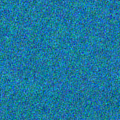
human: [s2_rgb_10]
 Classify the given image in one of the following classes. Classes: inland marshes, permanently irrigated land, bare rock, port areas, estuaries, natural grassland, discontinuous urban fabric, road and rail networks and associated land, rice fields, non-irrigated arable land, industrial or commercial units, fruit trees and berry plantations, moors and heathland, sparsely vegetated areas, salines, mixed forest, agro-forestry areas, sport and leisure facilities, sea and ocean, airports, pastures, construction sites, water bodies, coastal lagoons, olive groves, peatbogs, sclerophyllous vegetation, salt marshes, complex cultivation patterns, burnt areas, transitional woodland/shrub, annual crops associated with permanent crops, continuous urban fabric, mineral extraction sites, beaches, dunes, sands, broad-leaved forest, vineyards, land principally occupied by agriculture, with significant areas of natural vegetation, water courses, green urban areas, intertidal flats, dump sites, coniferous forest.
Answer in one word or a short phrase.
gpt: sea and ocean